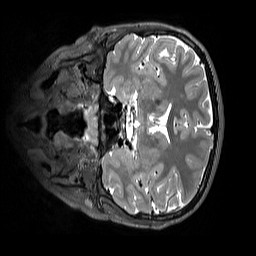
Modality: T2w
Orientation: coronal
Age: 11
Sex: male
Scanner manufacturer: siemens
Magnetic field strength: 3 T
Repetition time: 3.2 s
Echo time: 0.408 s